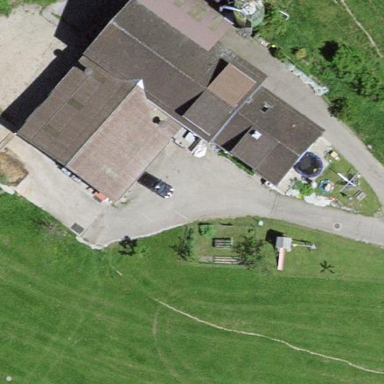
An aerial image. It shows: Farmyard area.